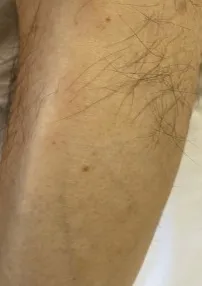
(E) The purpura improved immediately after glucocorticoid treatment.
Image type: medical_photograph (skin_photograph)